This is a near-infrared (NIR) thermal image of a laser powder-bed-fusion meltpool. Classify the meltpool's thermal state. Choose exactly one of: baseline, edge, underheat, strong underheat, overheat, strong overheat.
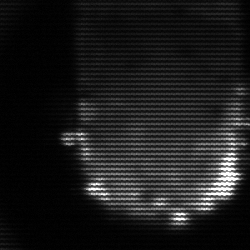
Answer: baseline